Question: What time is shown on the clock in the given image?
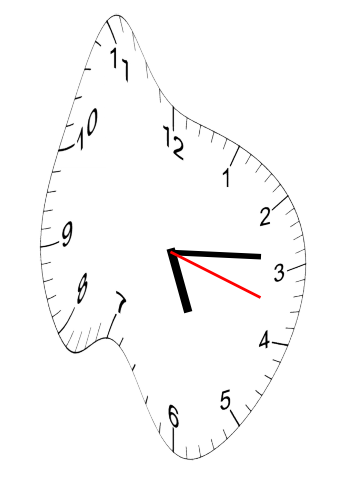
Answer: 05:14:18